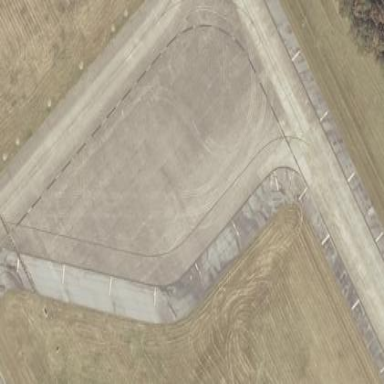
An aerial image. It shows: Apron at the airport.